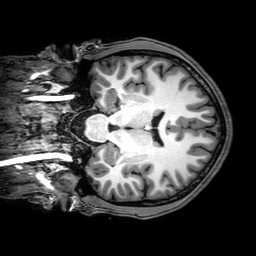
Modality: T1w
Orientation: coronal
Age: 22
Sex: male
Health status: healthy
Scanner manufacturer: philips
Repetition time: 0.008189 s
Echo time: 0.00375 s